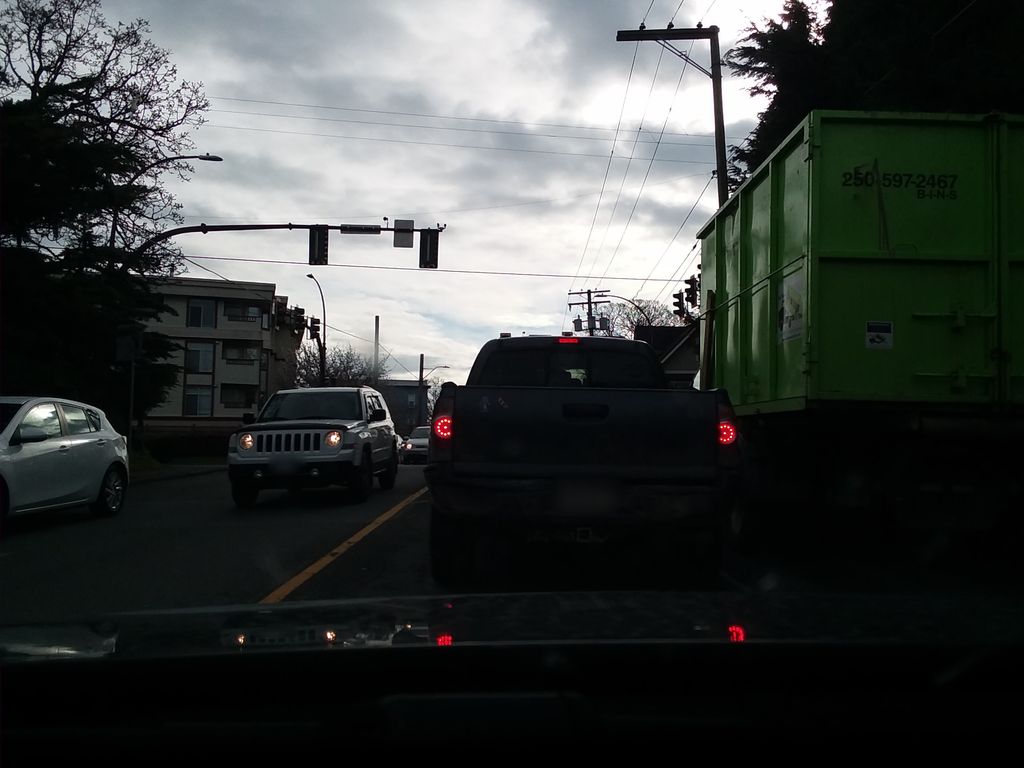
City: victoria